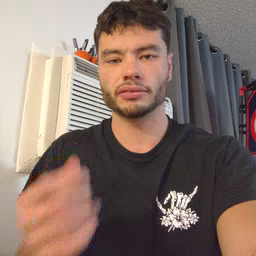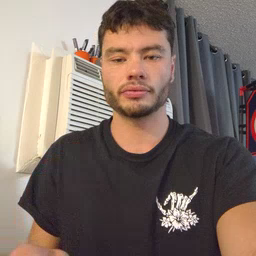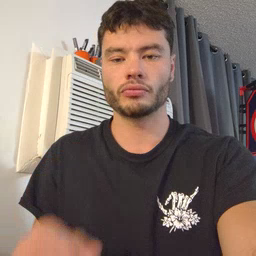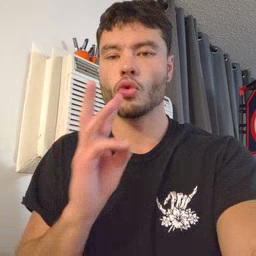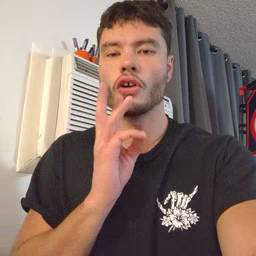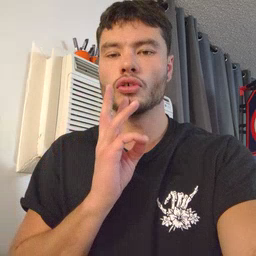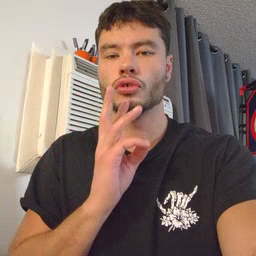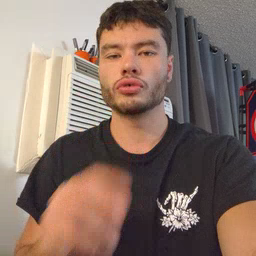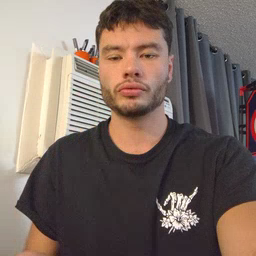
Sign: water